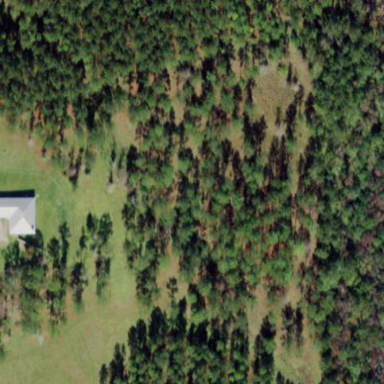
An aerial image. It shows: Woodland with needle-leaved trees.